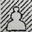
Piece: wP